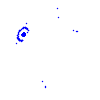
Particle: proton